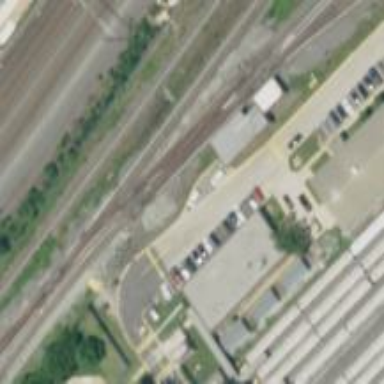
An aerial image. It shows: Electrified rail service yard.